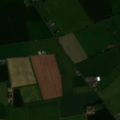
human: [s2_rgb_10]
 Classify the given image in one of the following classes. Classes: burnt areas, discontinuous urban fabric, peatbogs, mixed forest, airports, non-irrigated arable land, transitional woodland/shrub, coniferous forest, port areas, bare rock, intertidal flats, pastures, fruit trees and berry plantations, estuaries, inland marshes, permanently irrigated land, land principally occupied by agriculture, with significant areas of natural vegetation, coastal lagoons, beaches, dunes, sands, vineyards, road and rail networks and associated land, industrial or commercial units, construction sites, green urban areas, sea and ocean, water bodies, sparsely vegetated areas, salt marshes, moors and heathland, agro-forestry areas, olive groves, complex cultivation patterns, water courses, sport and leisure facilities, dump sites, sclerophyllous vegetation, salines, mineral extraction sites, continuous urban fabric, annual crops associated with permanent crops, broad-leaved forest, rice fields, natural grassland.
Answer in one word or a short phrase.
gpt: non-irrigated arable land, pastures